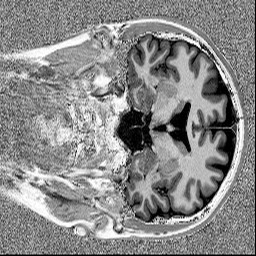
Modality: MP2RAGE
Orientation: coronal
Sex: male